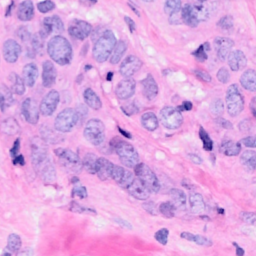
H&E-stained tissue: Breast